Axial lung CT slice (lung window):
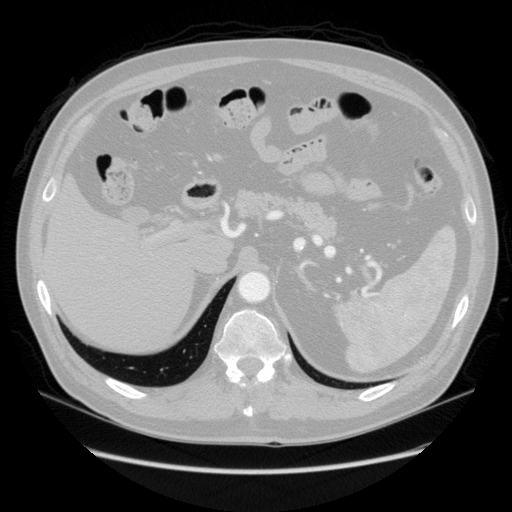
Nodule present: no